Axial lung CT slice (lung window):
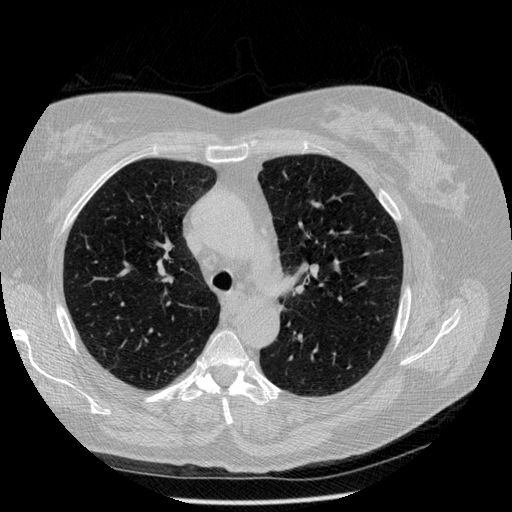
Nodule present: no